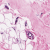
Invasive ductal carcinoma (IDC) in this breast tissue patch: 0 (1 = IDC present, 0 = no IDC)